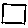
Label: square